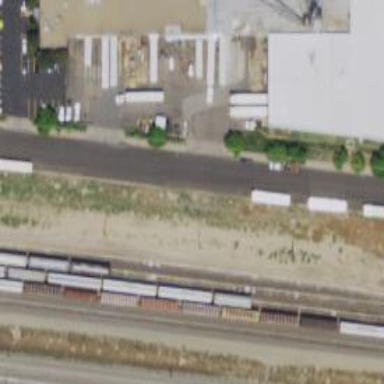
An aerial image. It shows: Railroad crossover.